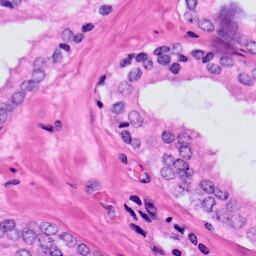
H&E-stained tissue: Prostate